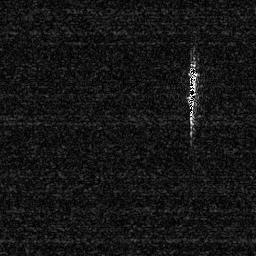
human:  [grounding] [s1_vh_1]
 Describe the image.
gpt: In the satellite image, there is  <ref>1 medium ship </ref> <box>[[71, 22, 77, 46, 0]]</box> located at right.